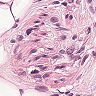
Metastatic tissue present: yes